Question: I need to profile my 'WPF' 4.0 application. When I try to open it in 'WPF Performance Suite 4.0' (from 'Windows SDK 7.1') it throws a 'BadImageFormatException':

It complains about a newer runtime, so I ran 'corflags' on my 'exe' to check the runtime version. It says:
'''
Version : v4.0.30319
CLR Header: 2.5
PE : PE32
CorFlags : 1
ILONLY : 1
32BIT : 0
Signed : 0
'''
What's wrong? Why can't I open this 'WPF' application in the profiler?
## UPDATE
Tried JeffRSon's suggestion which produced another exception:
'''
System.Reflection.ReflectionTypeLoadException: Unable to load one or more of the requested types. Retrieve the LoaderExceptions property for more information.
at System.Reflection.RuntimeModule.GetTypes(RuntimeModule module)
at System.Reflection.Assembly.GetTypes()
at Microsoft.WpfPerformance.ToolAssembly..ctor(Assembly assembly)
at Microsoft.WpfPerformance.Controls.AddToolDialog.ScanAssembly(String filename)
at Microsoft.WpfPerformance.Controls.AddToolDialog.ScanAssembly()
'''
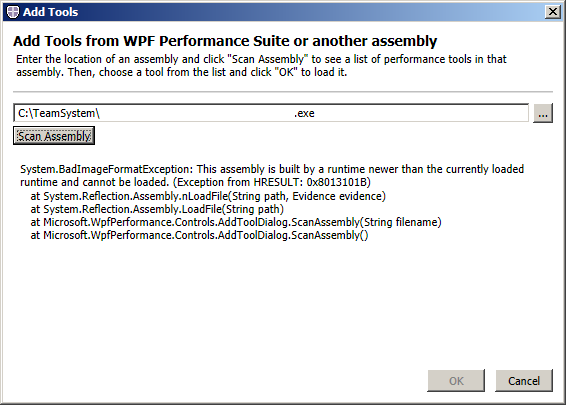
Answer: Create a file called 'WpfPerf_managed.exe.config' in 'C:\Program Files\Microsoft Windows Performance Toolkit\WPF Performance Suite' or wherever WPF Performance Suite is installed with the following content:
'''
<?xml version="1.0"?>
<configuration>
<startup useLegacyV2RuntimeActivationPolicy="true">
<supportedRuntime version="v4.0" sku=".NETFramework,Version=v4.0"/>
</startup>
</configuration>
'''
This enables side-by-side runtimes in one process.
Restart WPF Performance Suite and load your assembly.